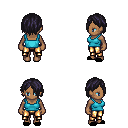
a pixel art fantasy rpg character, female body template, human, dark skin, teal pirate shirt, gold greaves, raven bangs hairstyle, black slippers, four views (front, back, left, right), 2x2 character sprite sheet, small pixel art, hard edges, no anti-aliasing